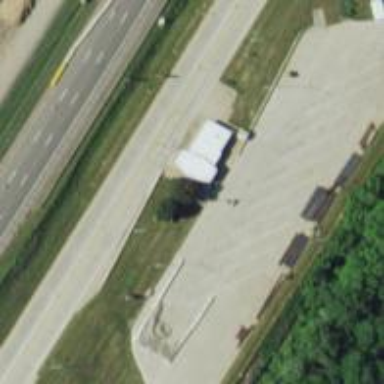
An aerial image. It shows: Weighbridge facility.